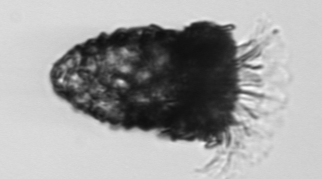
Label: Stenosemella_pacifica